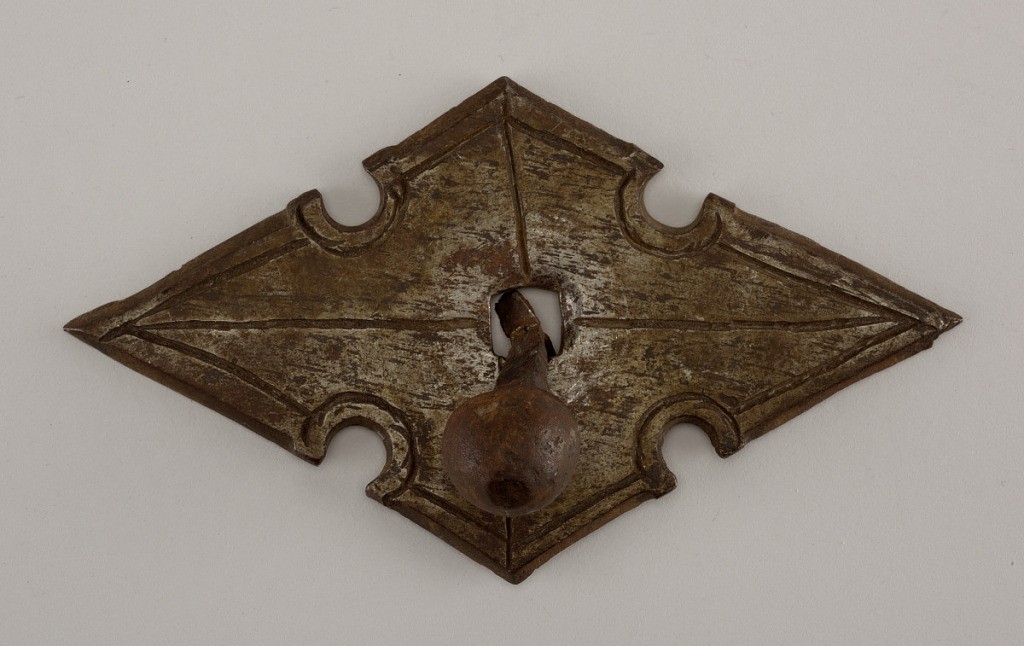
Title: Decorative door boss and nail
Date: ca. 1550–1700
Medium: Steel-plated iron
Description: Rhomboid mount notched at the center point of each side and embellished with a system of wrought bordering and crossing lines. Round nail heads on square shank.